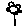
Label: flower